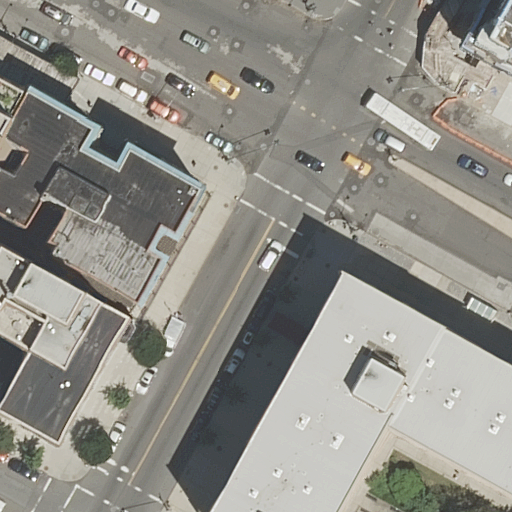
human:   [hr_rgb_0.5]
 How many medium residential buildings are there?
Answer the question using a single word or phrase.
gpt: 1

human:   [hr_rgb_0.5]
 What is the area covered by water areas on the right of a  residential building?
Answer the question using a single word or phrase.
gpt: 0m2

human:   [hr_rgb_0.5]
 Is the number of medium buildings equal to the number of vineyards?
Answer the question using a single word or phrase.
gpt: no

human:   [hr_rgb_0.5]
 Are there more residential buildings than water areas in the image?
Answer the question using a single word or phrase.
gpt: yes

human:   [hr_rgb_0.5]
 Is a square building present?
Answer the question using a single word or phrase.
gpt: no

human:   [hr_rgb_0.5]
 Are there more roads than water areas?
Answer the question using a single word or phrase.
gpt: yes

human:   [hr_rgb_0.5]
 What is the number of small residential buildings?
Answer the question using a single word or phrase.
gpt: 0

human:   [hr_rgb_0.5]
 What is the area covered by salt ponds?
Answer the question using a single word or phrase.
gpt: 0m2

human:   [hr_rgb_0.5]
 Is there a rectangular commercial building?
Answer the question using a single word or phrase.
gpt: no

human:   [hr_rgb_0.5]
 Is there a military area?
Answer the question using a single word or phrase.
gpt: no

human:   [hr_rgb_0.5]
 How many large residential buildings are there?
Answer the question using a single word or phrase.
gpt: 3

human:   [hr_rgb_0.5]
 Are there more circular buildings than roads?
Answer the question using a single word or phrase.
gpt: no

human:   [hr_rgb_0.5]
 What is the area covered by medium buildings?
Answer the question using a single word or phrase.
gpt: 310m2

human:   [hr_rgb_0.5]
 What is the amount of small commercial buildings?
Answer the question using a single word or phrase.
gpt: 0

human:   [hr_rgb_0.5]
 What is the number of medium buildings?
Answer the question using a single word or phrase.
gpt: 1

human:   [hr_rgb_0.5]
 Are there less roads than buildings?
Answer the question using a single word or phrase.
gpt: no

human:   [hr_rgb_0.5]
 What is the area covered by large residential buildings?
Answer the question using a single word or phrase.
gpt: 3081m2

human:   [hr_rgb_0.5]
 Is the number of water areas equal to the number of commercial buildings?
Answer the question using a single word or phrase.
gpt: yes

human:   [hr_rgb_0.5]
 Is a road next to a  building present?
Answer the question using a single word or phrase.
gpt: yes

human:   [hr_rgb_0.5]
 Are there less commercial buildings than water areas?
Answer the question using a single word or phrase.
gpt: no

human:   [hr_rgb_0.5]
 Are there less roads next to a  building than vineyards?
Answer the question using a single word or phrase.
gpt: no

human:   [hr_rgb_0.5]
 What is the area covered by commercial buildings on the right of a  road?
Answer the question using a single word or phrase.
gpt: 0m2

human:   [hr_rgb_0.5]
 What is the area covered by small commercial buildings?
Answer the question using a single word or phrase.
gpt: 0m2

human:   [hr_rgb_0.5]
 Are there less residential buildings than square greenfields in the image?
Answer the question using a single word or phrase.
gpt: no

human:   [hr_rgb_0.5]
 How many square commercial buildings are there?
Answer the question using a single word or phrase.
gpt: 0

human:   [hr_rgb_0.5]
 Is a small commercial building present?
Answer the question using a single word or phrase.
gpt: no

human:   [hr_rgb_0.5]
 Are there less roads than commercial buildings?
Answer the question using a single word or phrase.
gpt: no

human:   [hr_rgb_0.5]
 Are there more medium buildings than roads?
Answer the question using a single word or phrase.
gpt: no

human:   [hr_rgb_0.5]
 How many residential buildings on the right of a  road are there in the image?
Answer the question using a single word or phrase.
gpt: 2

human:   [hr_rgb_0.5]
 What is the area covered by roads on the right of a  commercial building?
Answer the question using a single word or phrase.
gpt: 0m2

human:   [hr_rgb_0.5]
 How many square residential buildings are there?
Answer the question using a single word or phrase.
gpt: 0

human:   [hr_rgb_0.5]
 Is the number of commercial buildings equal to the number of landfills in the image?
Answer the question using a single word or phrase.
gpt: yes

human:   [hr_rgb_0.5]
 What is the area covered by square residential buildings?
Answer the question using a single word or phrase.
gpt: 0m2

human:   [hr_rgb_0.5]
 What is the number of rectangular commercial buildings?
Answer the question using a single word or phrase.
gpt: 0

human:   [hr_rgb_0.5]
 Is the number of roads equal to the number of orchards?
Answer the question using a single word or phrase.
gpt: no

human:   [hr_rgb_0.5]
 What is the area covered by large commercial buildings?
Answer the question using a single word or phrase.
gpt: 0m2